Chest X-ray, PA view. Patient: 37 years old, sex F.
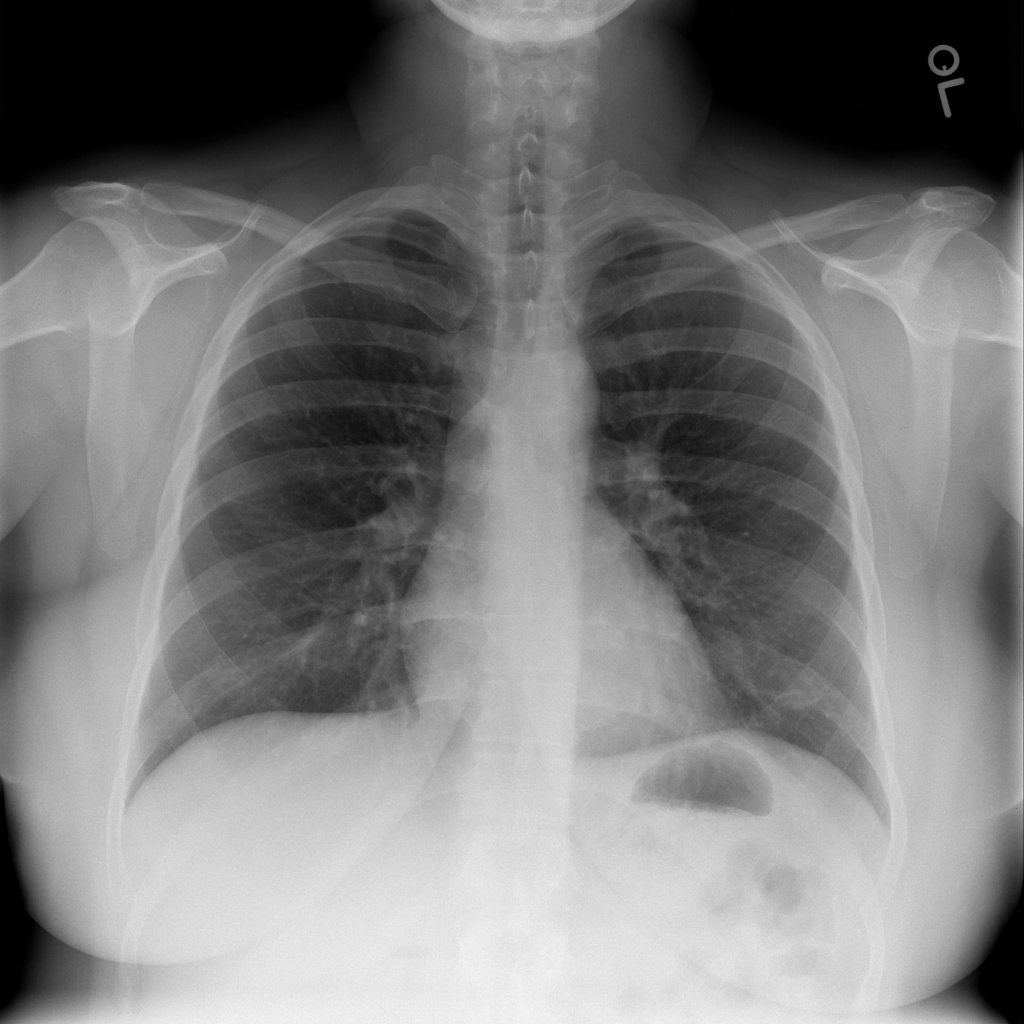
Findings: No Finding